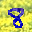
Label: 8